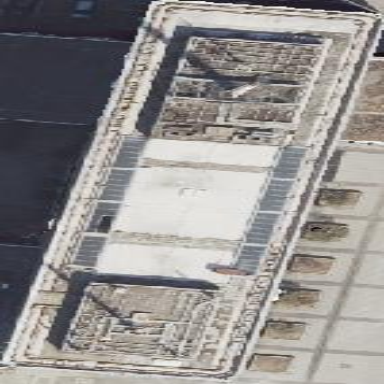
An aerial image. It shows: Commercial building with flat roof.